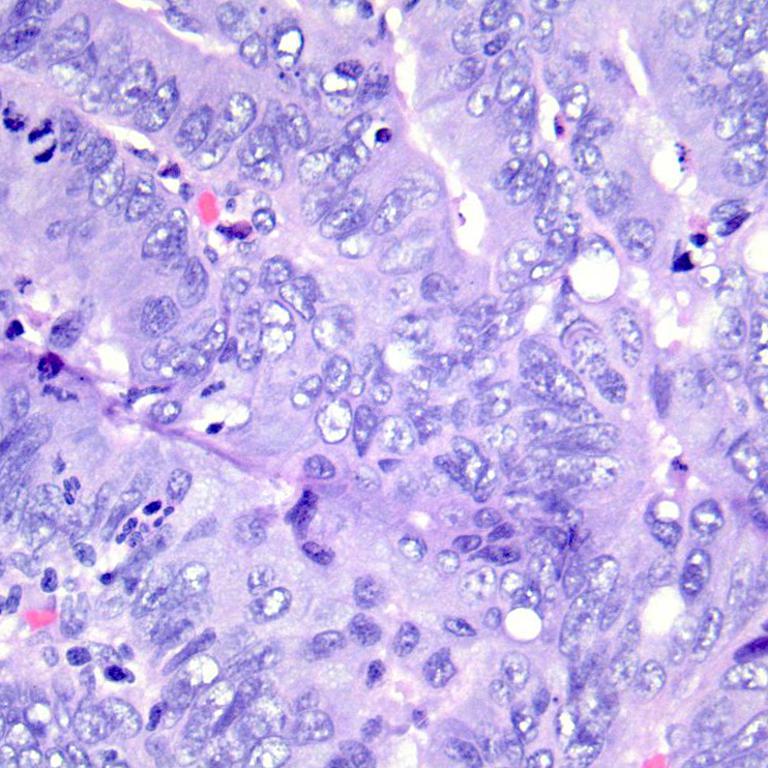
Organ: colon
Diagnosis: adenocarcinomas